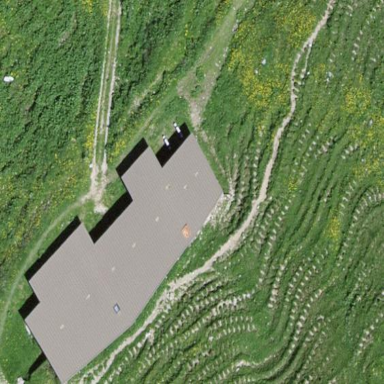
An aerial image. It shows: Cabin is depicted in the image.